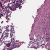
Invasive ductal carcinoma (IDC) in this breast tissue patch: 0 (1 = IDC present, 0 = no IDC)